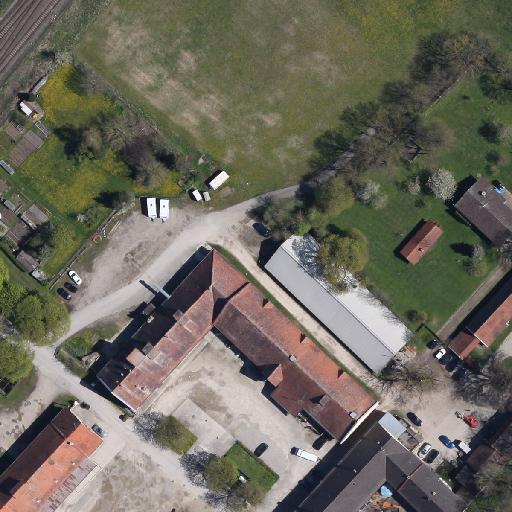
Referring expression: trailer